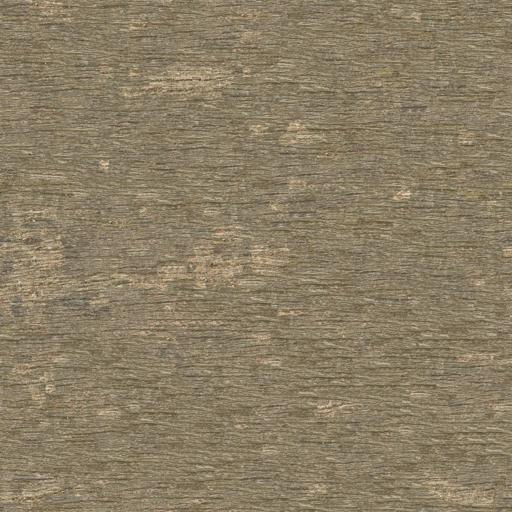
Tags: brown rough wood wooden